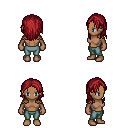
a pixel art fantasy rpg character, female body template, human, dark skin, leather shoulder armor, teal pants, brunette long hairstyle, four views (front, back, left, right), 2x2 character sprite sheet, small pixel art, hard edges, no anti-aliasing